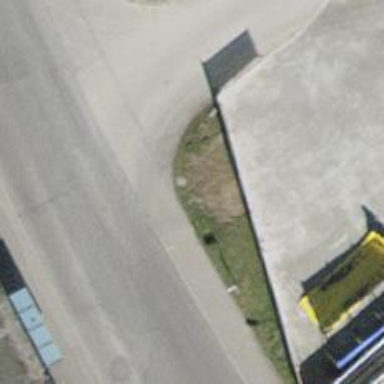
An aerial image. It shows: Bollard barrier.